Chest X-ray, PA view. Patient: 70 years old, sex M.
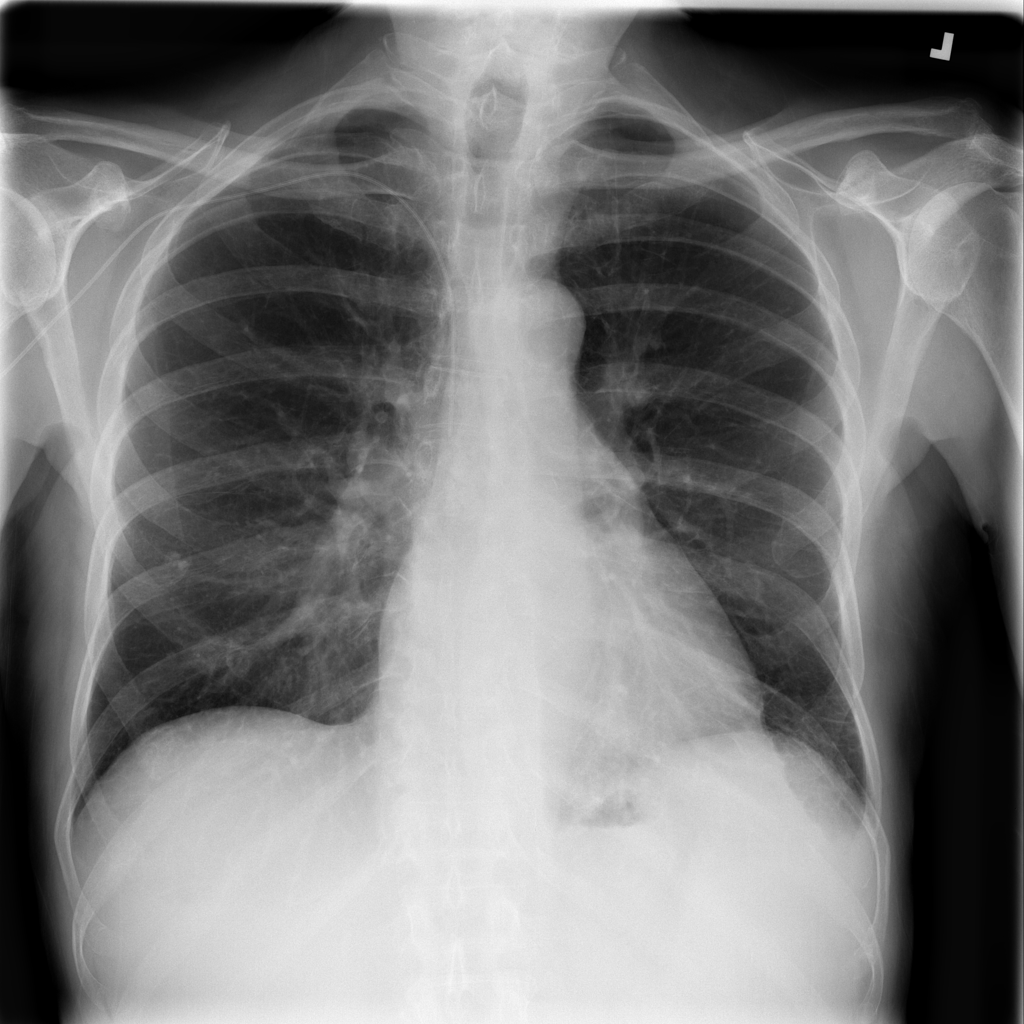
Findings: No Finding